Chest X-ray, AP view. Patient: 30 years old, sex F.
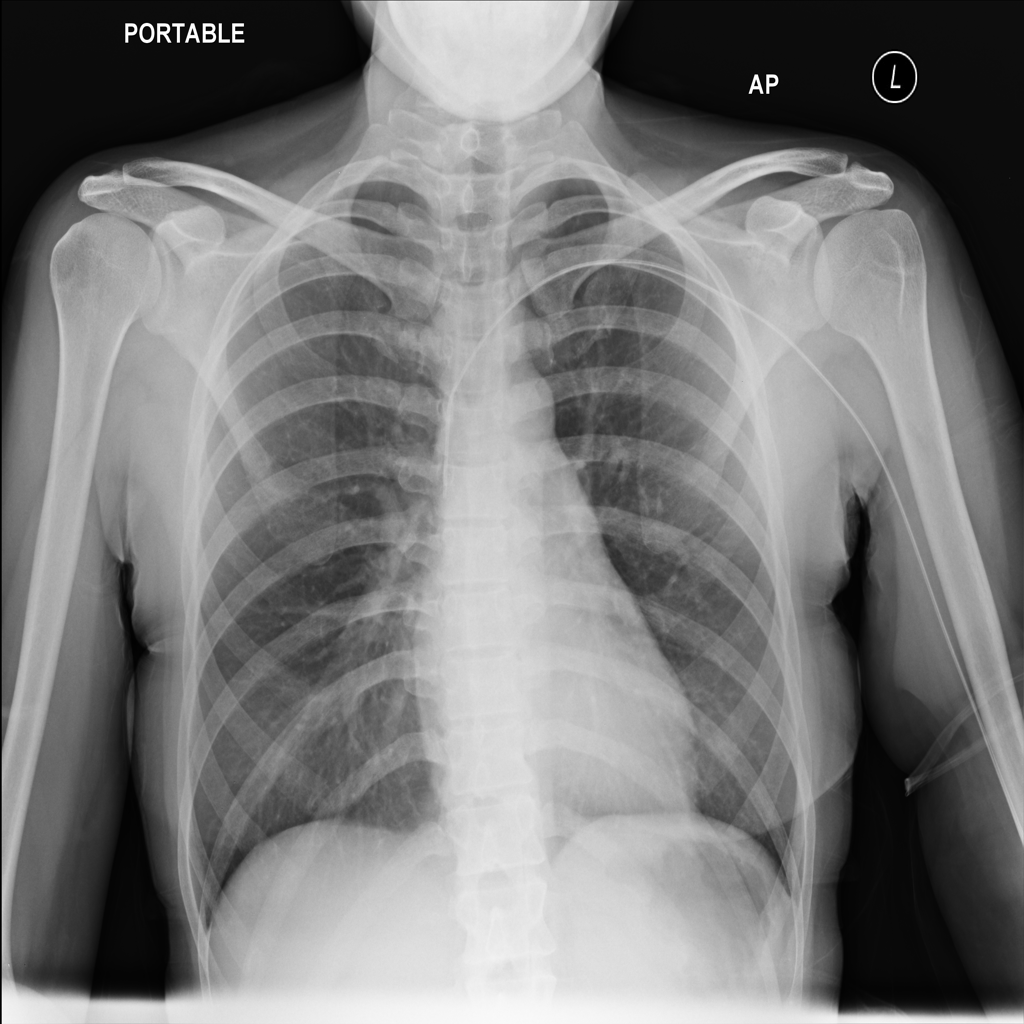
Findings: No Finding